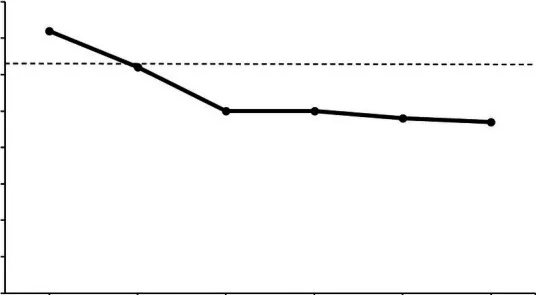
OQ-45 scores over the course of treatment. This graph displays the patient's OQ-45 scores over the course of treatment. TS, therapy session. Dashed line represents the cut-off threshold at score 63.
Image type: chart (chart)